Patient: sex M, age 64
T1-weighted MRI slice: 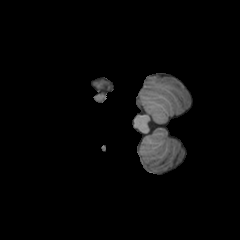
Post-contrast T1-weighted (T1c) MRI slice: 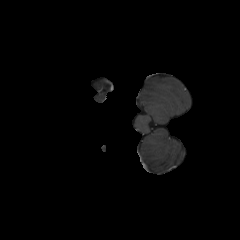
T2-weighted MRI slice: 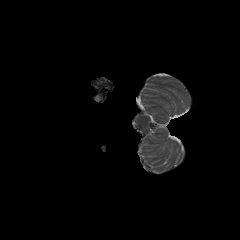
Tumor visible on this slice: no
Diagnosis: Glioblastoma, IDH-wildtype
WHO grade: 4